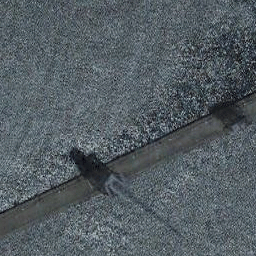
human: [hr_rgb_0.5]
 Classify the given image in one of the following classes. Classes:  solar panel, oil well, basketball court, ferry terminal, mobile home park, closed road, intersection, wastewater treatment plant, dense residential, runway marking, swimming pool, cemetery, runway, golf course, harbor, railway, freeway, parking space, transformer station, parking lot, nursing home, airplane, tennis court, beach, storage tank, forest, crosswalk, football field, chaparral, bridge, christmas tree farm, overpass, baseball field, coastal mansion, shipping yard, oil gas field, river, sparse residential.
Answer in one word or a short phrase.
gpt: bridge